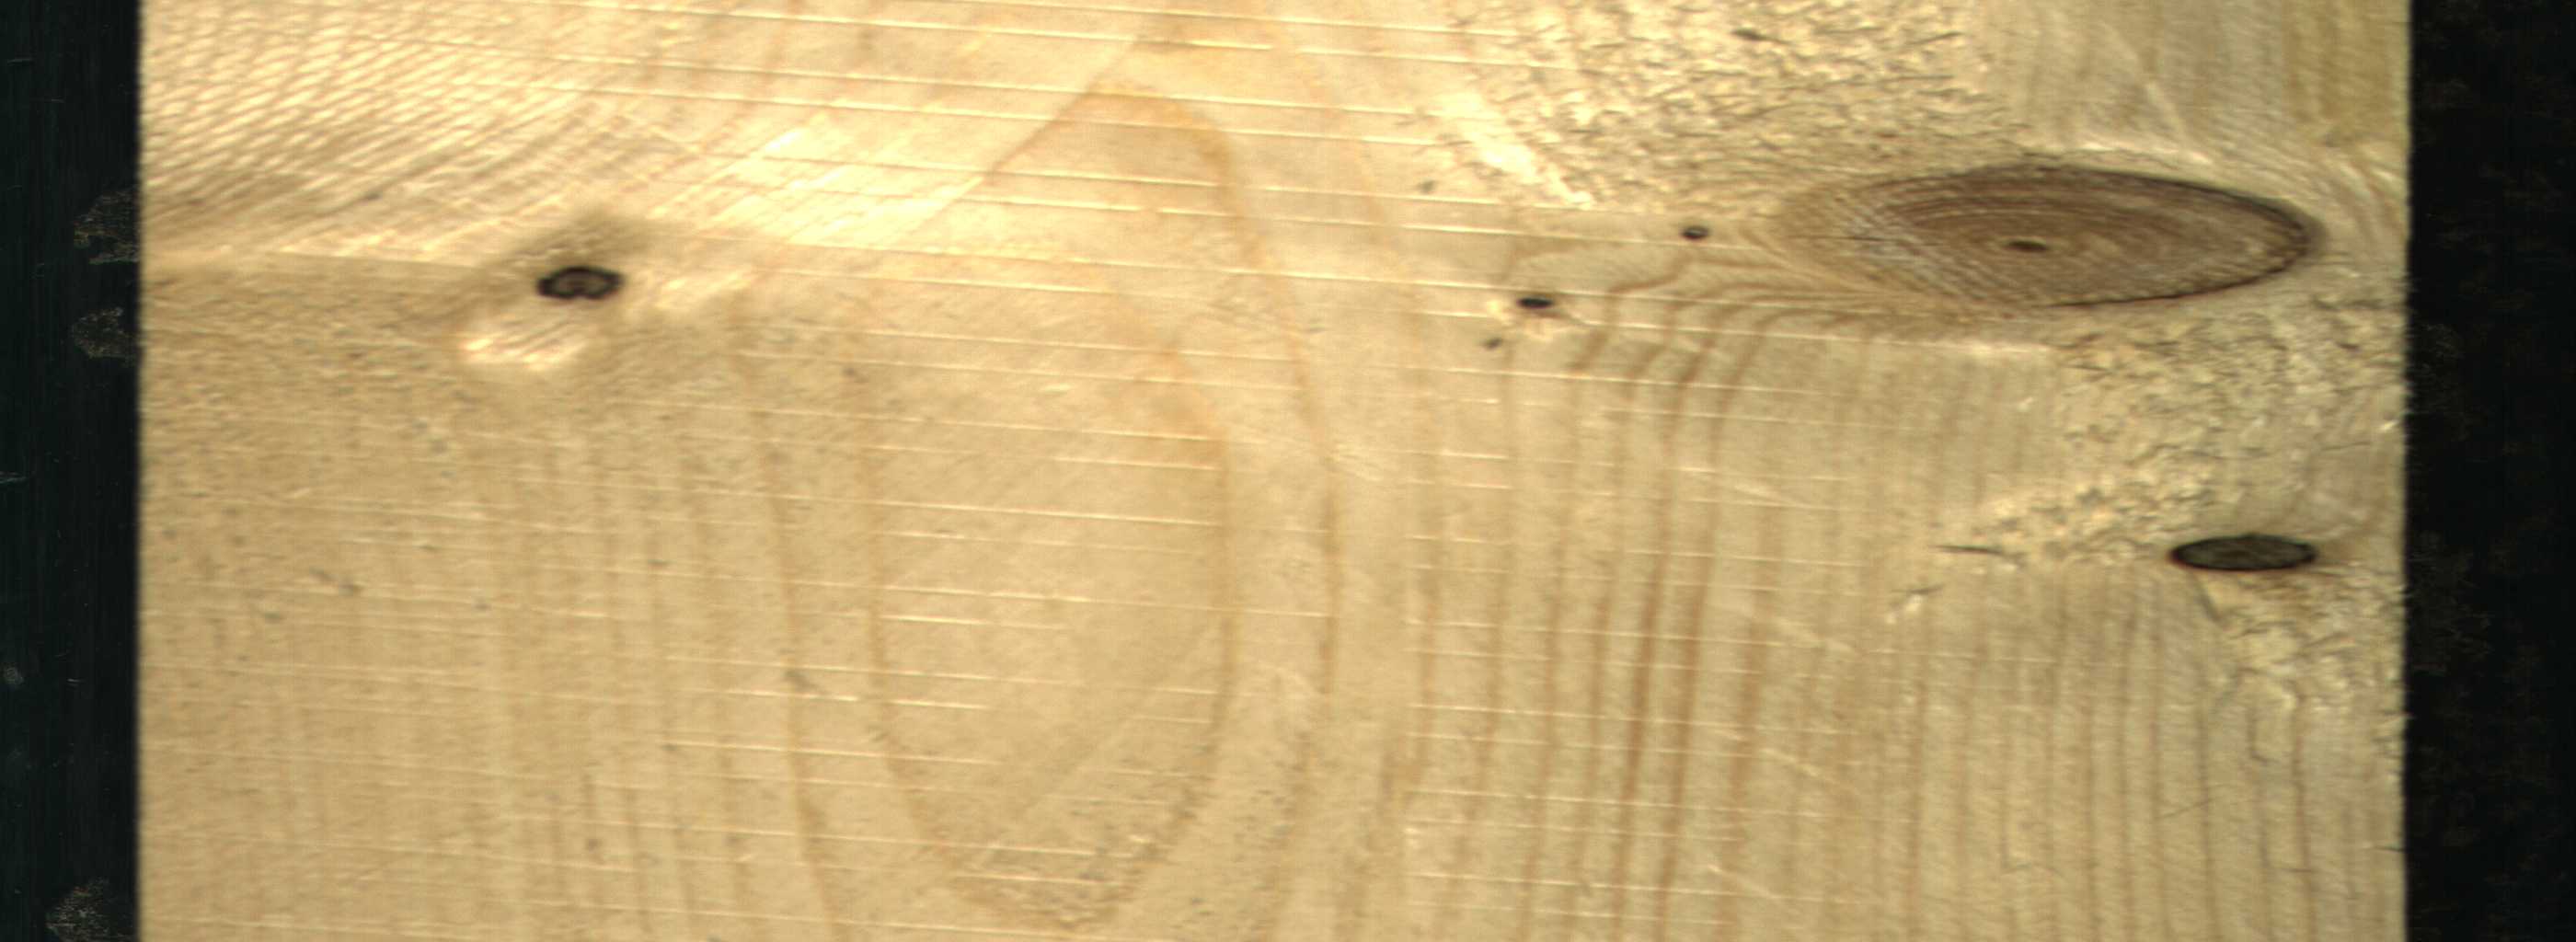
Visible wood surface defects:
Dead_Knot
Dead_Knot
Dead_Knot
Dead_Knot
Dead_Knot